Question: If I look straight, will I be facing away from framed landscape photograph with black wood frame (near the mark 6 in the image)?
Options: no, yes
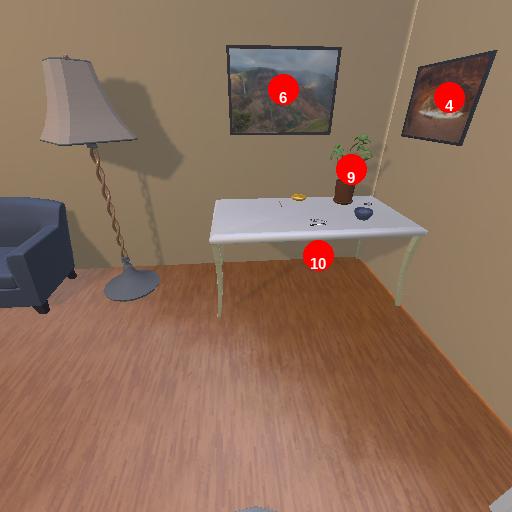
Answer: no